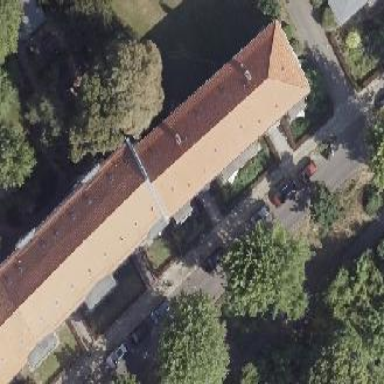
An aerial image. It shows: Gabled roof on building that houses apartments.